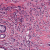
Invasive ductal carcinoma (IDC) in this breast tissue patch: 1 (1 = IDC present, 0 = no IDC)